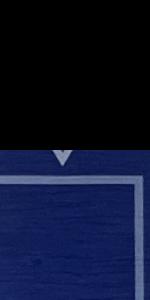
Label: Empty